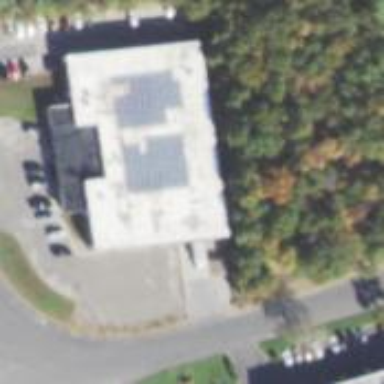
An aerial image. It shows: Commercial building.